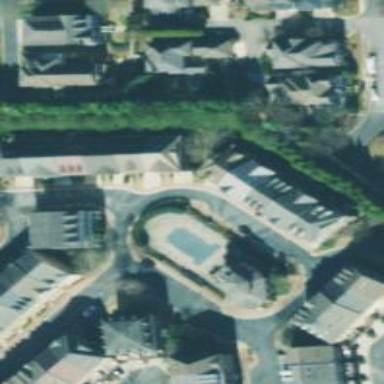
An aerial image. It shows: Living street.